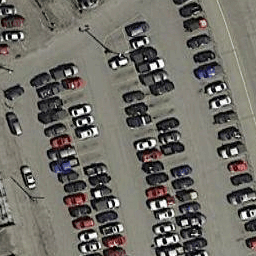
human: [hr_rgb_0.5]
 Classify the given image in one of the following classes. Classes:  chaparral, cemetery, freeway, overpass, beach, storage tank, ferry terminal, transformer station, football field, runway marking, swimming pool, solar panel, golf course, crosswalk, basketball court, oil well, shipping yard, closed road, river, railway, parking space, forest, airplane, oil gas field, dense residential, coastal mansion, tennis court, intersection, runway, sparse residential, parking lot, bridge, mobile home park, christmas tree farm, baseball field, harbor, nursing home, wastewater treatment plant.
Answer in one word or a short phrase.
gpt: parking lot